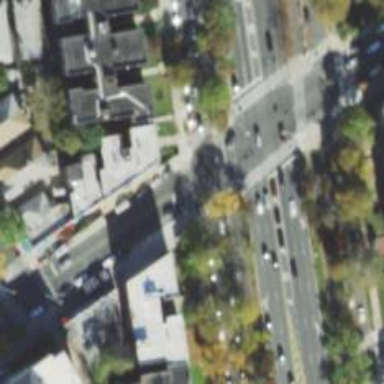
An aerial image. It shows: Asphalt footway with zebra crossing.